Field crop: maize
Growth stage: 2
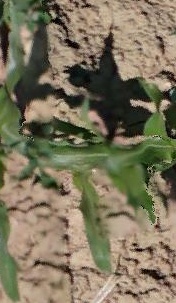
Species: maize